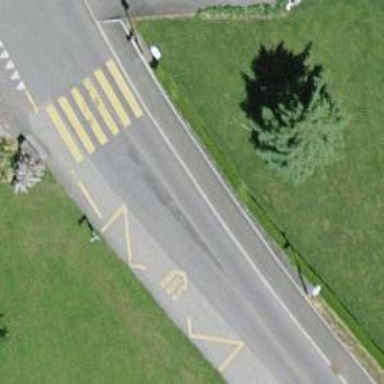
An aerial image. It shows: Bus stop with platform for public transport.